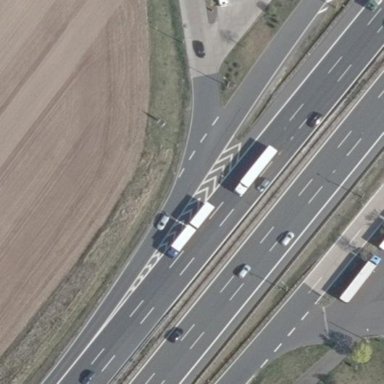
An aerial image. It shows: It's motorway area.